Field crop: maize
Growth stage: 2
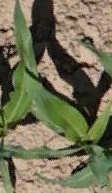
Species: maize